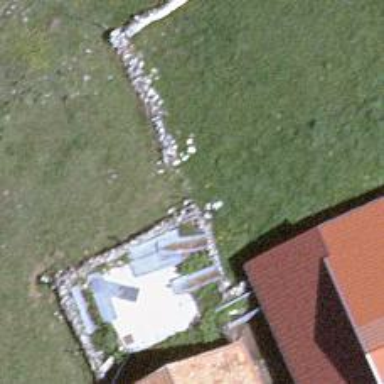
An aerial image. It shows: Wall barrier.